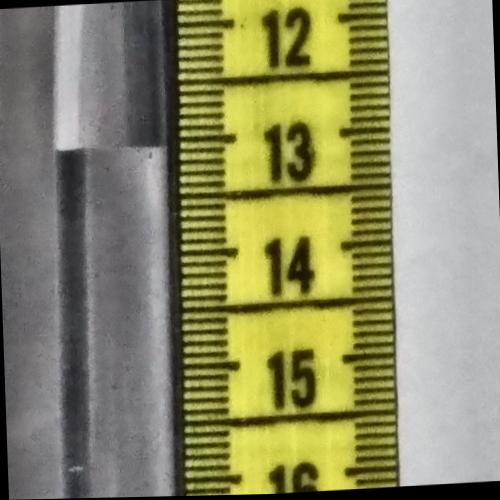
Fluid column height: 13.1 cm